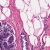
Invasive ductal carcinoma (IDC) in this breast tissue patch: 0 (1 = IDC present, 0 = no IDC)